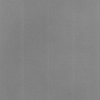
Label: dusty